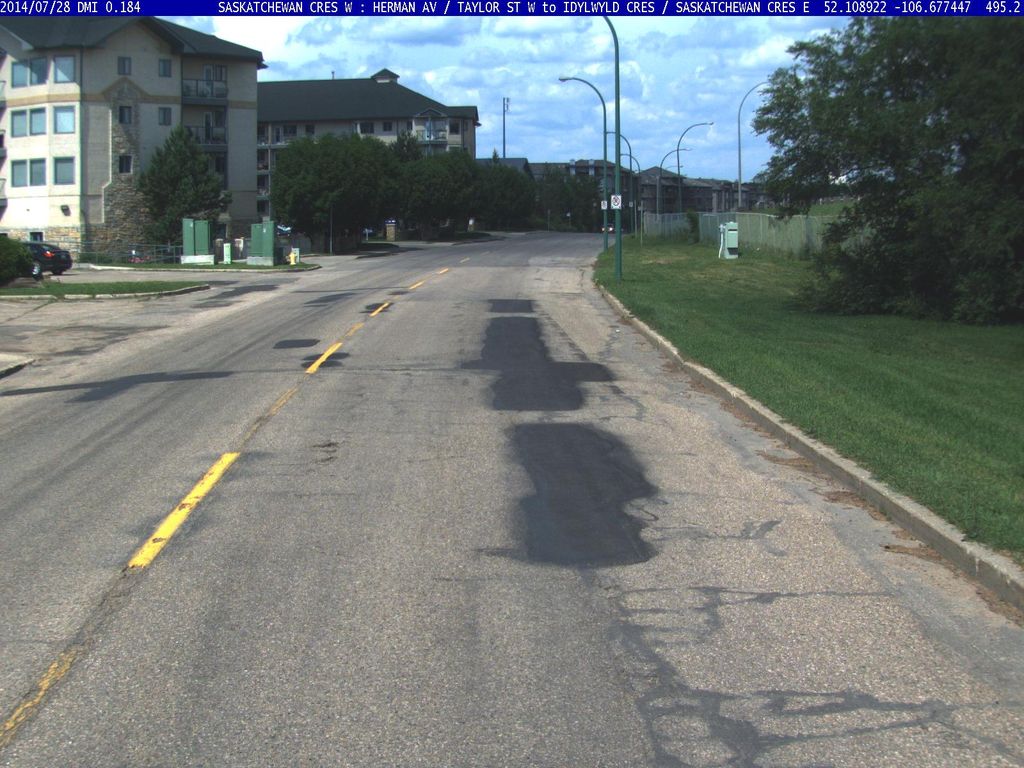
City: saskatoon